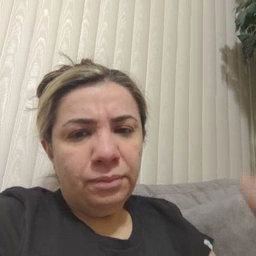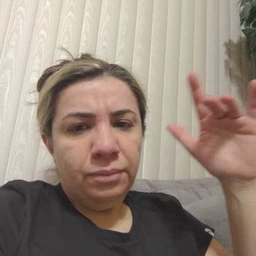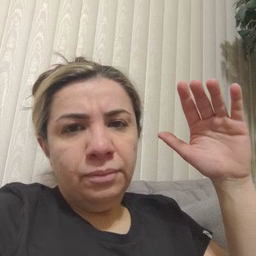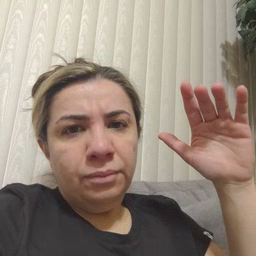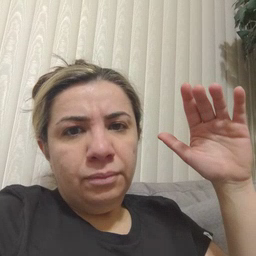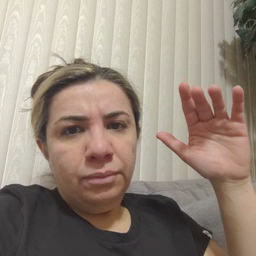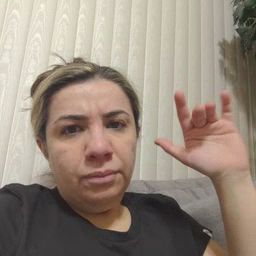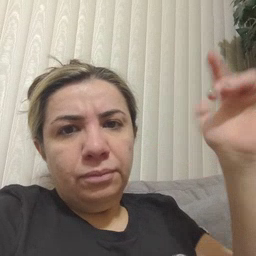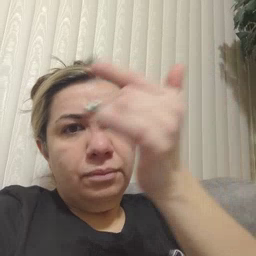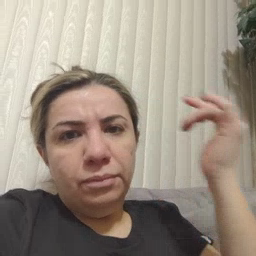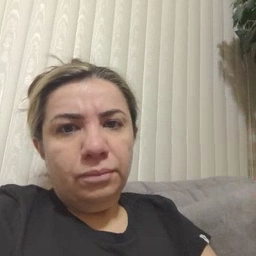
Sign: airplane